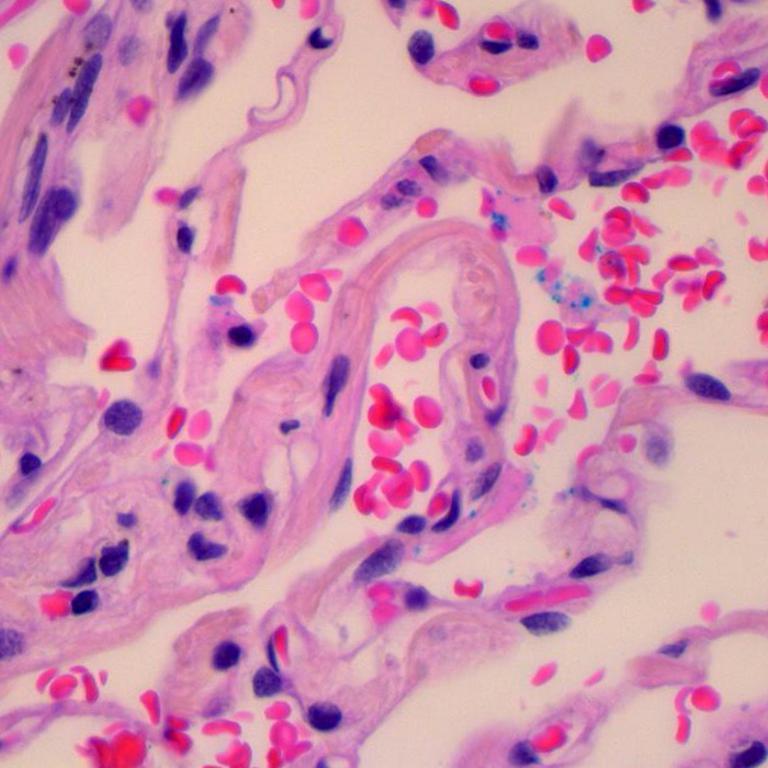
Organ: lung
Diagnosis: benign